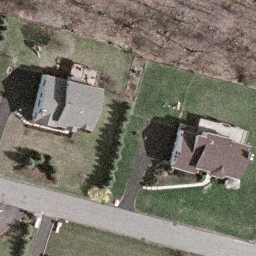
Label: residential